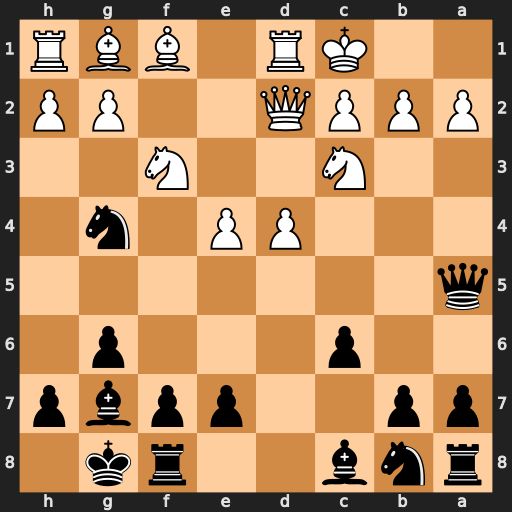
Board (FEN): rnb2rk1/pp2ppbp/2p3p1/q7/3PP1n1/2N2N2/PPPQ2PP/2KR1BBR
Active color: b
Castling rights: -
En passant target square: -
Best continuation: Bh6 Qxh6 Nxh6